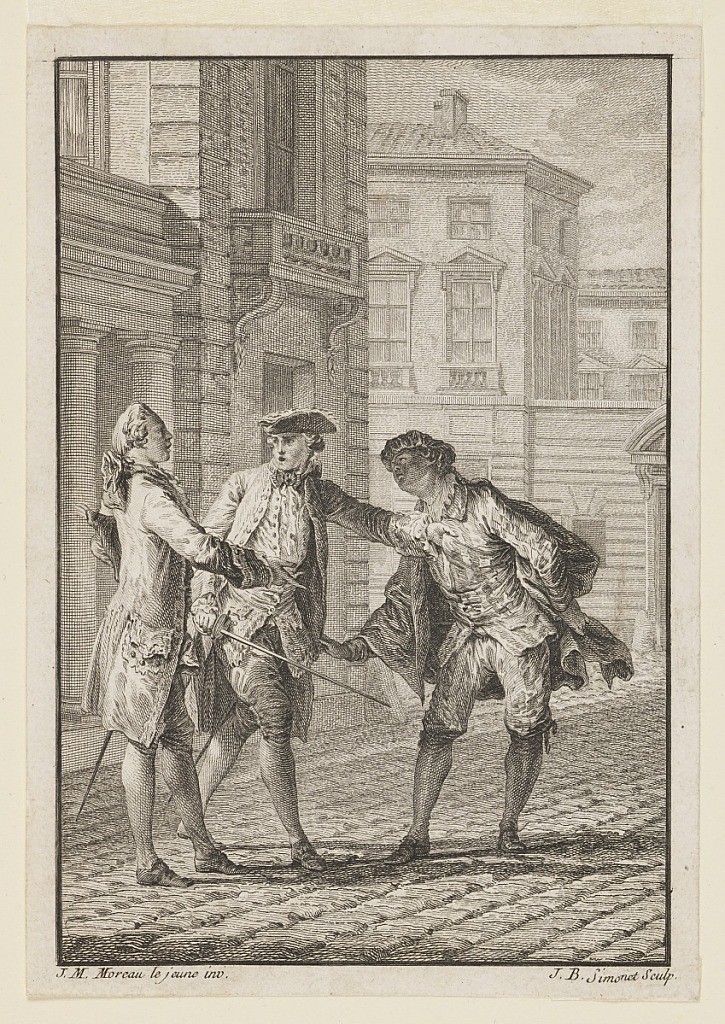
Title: L'Etourdi (The Blunderer), Oeuvres de Molière (Works of Molière), Vol. I
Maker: Jean Baptiste Blaise Simonet, French, 1742–1813
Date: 1773
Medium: Etching on white paper
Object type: Print
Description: Illustration for M. Bret, L'Etourdi (The Blunderer), Oeuvres de Molière (Works of Molière), Vol. I, p. 91. On a cobblestone street three men (Lélie, Mascarille, Lelandre) start an argument. The man on the right pulls the coat of the center man to gain attention. The arms of the other men are outstretched, and their other hands hold swords. Buildings appear in the background.